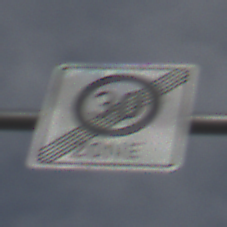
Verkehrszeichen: EndeZone30
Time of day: MorningAfternoon
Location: Outdoor (Nature)
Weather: PartlyCloudy
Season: NotSpecified
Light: Natural